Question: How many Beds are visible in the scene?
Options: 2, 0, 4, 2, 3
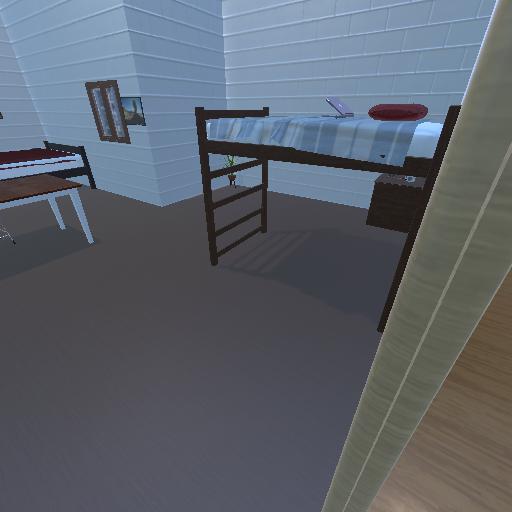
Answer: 2